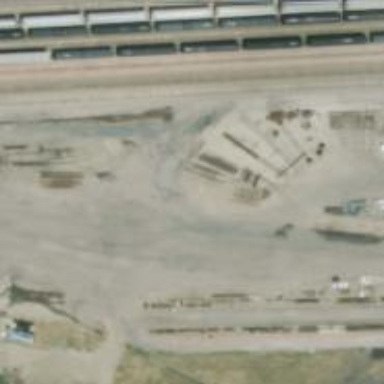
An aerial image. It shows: View of railway yard.